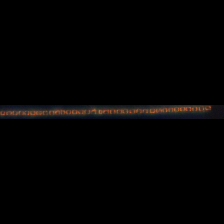
Taxon: Skeletonema
Group: Diatoms